Question: i'm Vito. I'm new in android studio..

When i want to make intent, i must generate new empty activity and when i generate new activity i have some trouble in : "activity_main4"
but i dont know why it's happening because it's occur often now always. is there any troubled in my program?
'''
package com.example.jawaban_uts;
import androidx.appcompat.app.AppCompatActivity;
import android.os.Bundle;
public class Main4Activity extends AppCompatActivity {
@Override
protected void onCreate(Bundle savedInstanceState) {
super.onCreate(savedInstanceState);
setContentView(R.layout.activity_main4);
}
}
'''
Thank you so much for reading my question, hope you can reply to solve my problem as soon as you can!
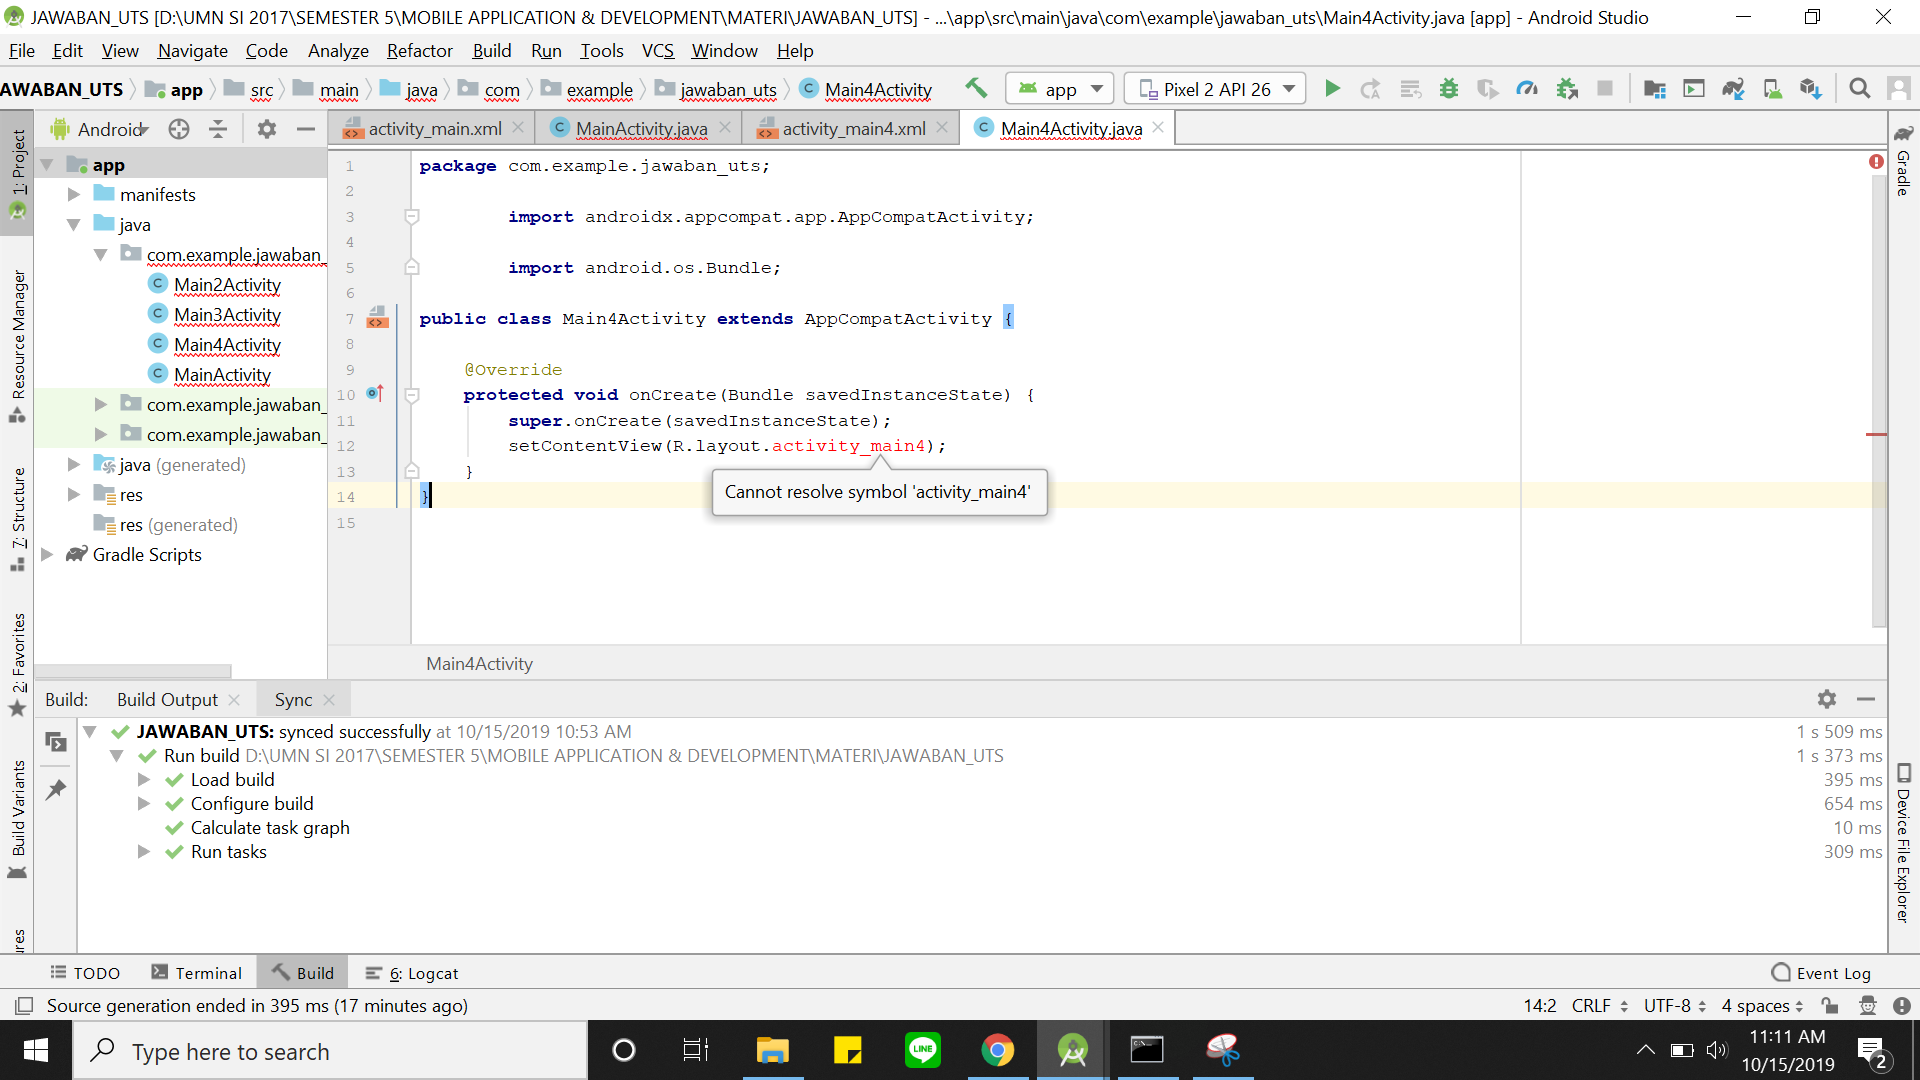
Answer: This happens sometimes in Android studio 3+. This solution is pretty simple. You will see after the Gradle is sync successfully, the error will be disappeared.
and try.